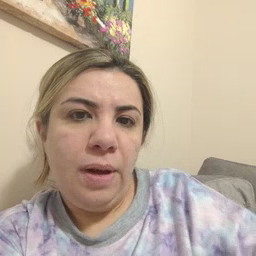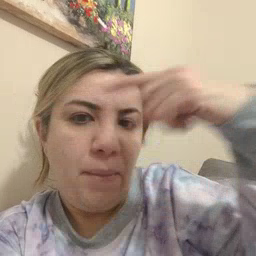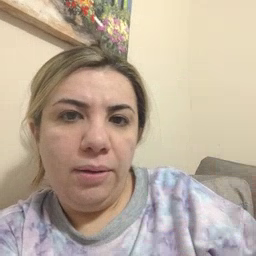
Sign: black